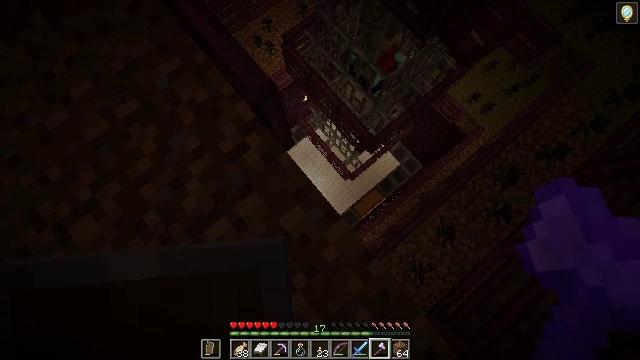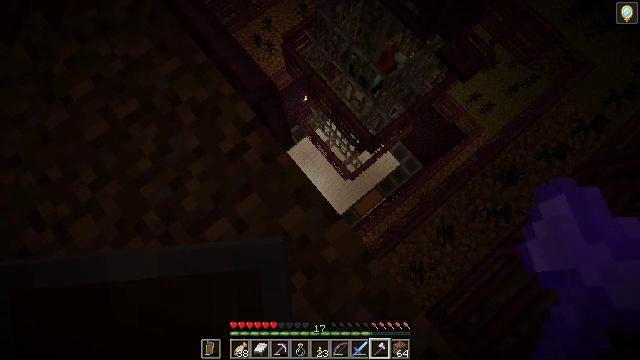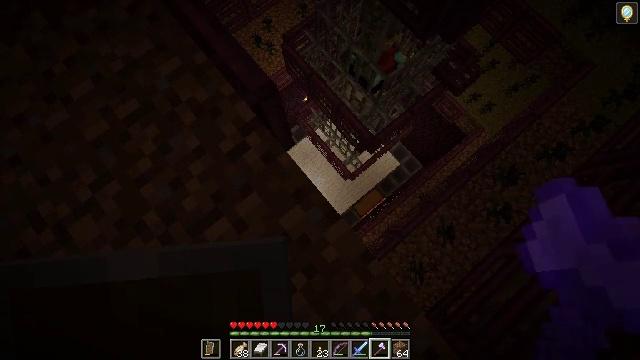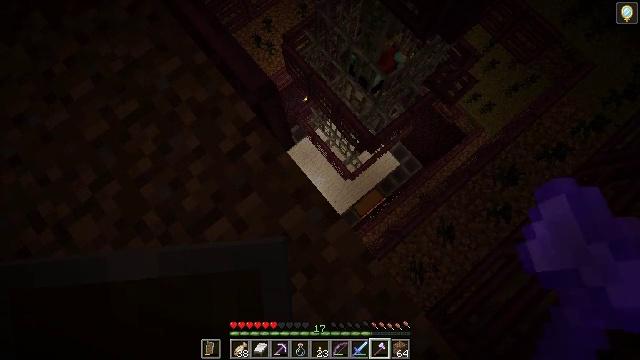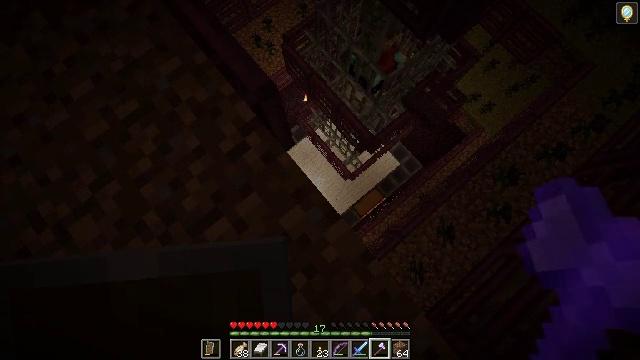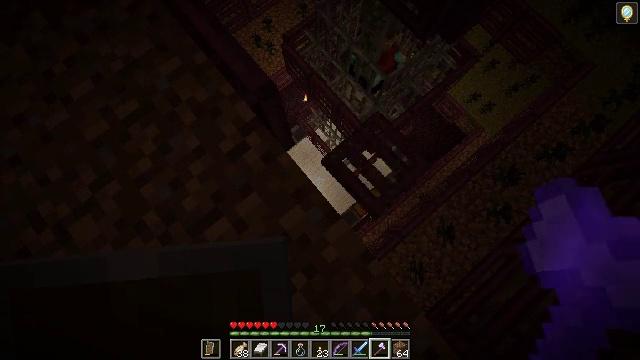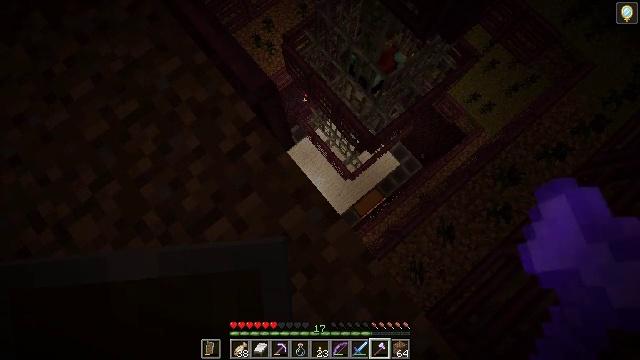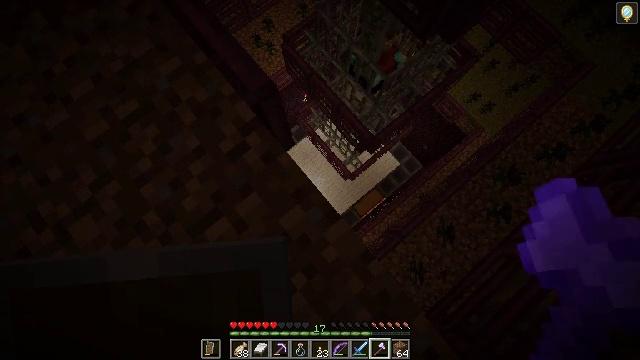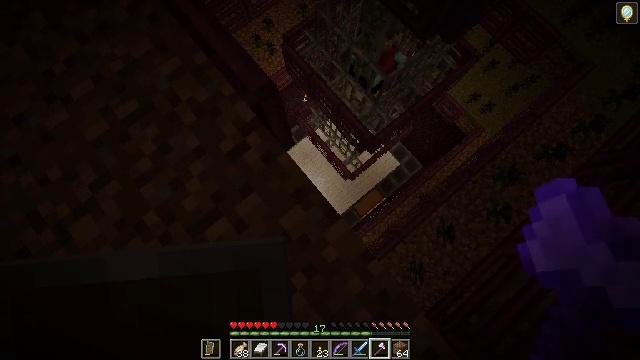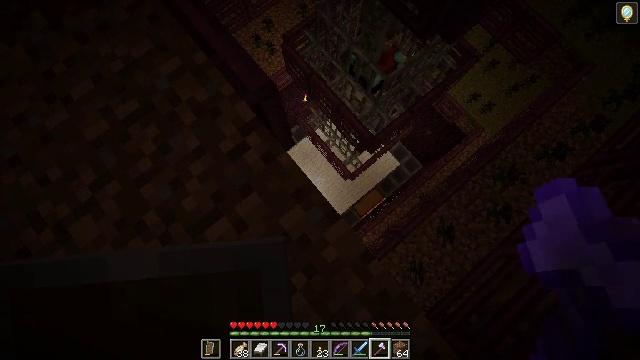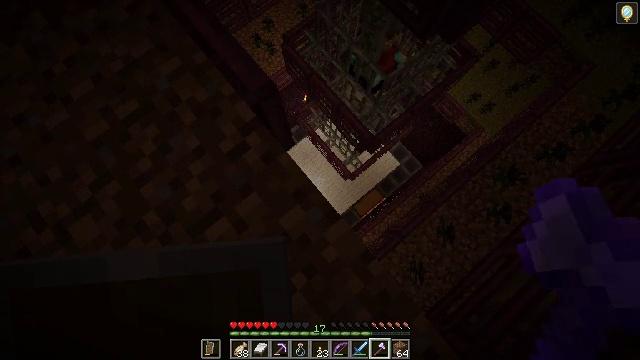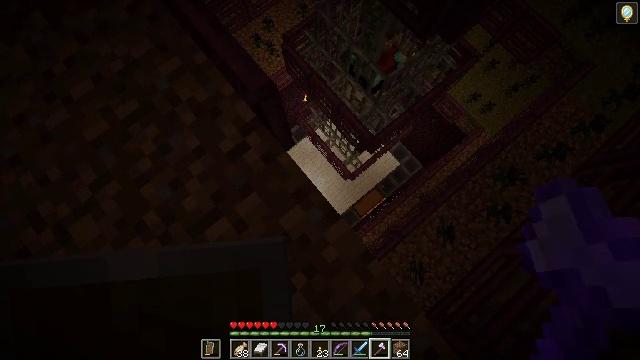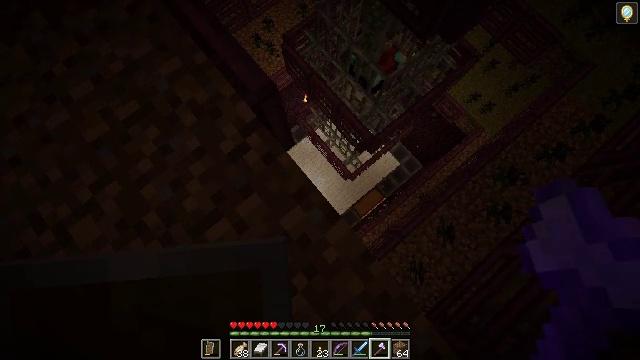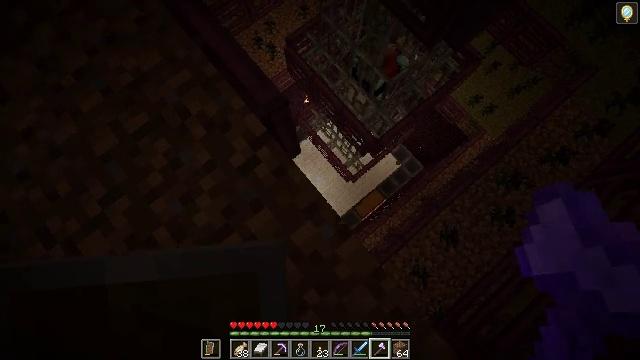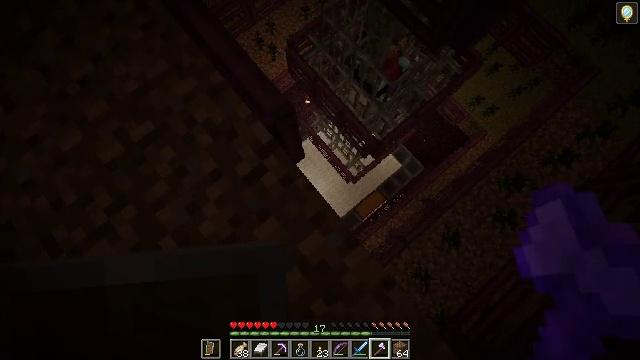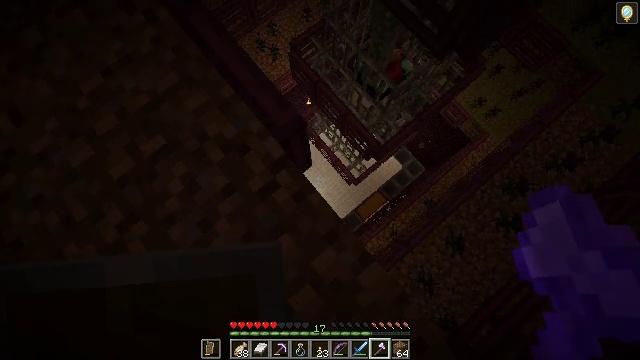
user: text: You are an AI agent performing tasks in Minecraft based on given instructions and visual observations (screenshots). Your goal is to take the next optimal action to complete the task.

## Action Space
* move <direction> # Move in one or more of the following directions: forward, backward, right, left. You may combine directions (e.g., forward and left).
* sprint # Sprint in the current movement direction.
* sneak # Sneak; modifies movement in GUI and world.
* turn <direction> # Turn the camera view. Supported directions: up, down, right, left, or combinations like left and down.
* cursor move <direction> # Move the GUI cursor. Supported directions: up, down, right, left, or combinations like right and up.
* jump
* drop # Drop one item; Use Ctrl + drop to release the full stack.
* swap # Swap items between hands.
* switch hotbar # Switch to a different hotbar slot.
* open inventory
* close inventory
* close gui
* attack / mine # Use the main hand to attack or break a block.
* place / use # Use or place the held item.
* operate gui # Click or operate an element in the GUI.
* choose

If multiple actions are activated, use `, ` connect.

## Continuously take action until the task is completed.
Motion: motion action
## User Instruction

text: Gather the crimson trapdoor for reuse.
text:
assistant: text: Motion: sneak
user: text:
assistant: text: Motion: sneak
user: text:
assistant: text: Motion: sneak
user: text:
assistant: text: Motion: sneak
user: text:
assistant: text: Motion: sneak
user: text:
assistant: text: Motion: sneak
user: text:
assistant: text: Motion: sneak
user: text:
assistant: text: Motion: sneak
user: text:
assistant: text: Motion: sneak
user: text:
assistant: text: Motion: sneak
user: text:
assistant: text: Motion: sneak
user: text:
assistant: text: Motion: move forward and move left, sneak
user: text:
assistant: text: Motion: move forward and move left, sneak
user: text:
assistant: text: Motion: move forward and move left, sneak
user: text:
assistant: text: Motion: move forward and move left, sneak
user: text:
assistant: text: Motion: move forward and move left, sneak
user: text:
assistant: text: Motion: move forward and move left, sneak
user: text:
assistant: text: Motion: move forward and move left, sneak
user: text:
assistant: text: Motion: move forward and move left, sneak
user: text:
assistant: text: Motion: move forward and move left, sneak
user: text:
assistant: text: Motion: move forward and move left, sneak
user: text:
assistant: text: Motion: move forward and move left, sneak
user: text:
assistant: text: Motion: move forward and move left, sneak, turn right
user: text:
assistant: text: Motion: move forward and move left, sneak, turn right
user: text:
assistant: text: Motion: sneak, turn right
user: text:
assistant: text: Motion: sneak, turn right
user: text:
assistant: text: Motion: sneak
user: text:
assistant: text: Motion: sneak
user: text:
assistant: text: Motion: sneak
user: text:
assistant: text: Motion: sneak, attack / mine